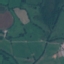
Land use / land cover: Pasture